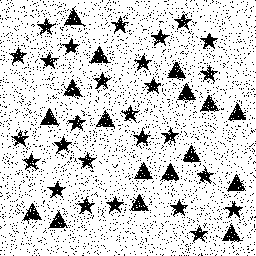
Squares: 0
Triangles: 17
Stars: 27
Total shapes: 44